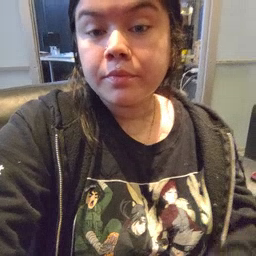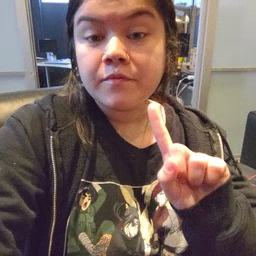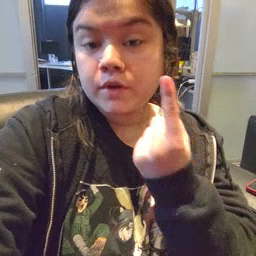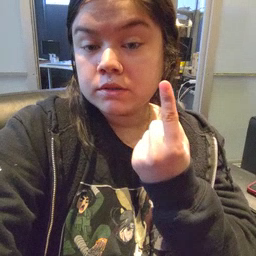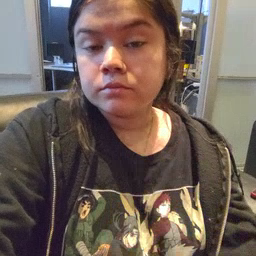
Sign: first